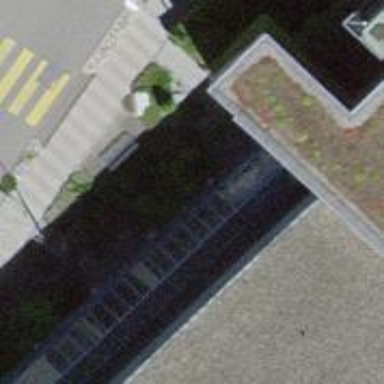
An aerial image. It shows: Bench.